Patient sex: F
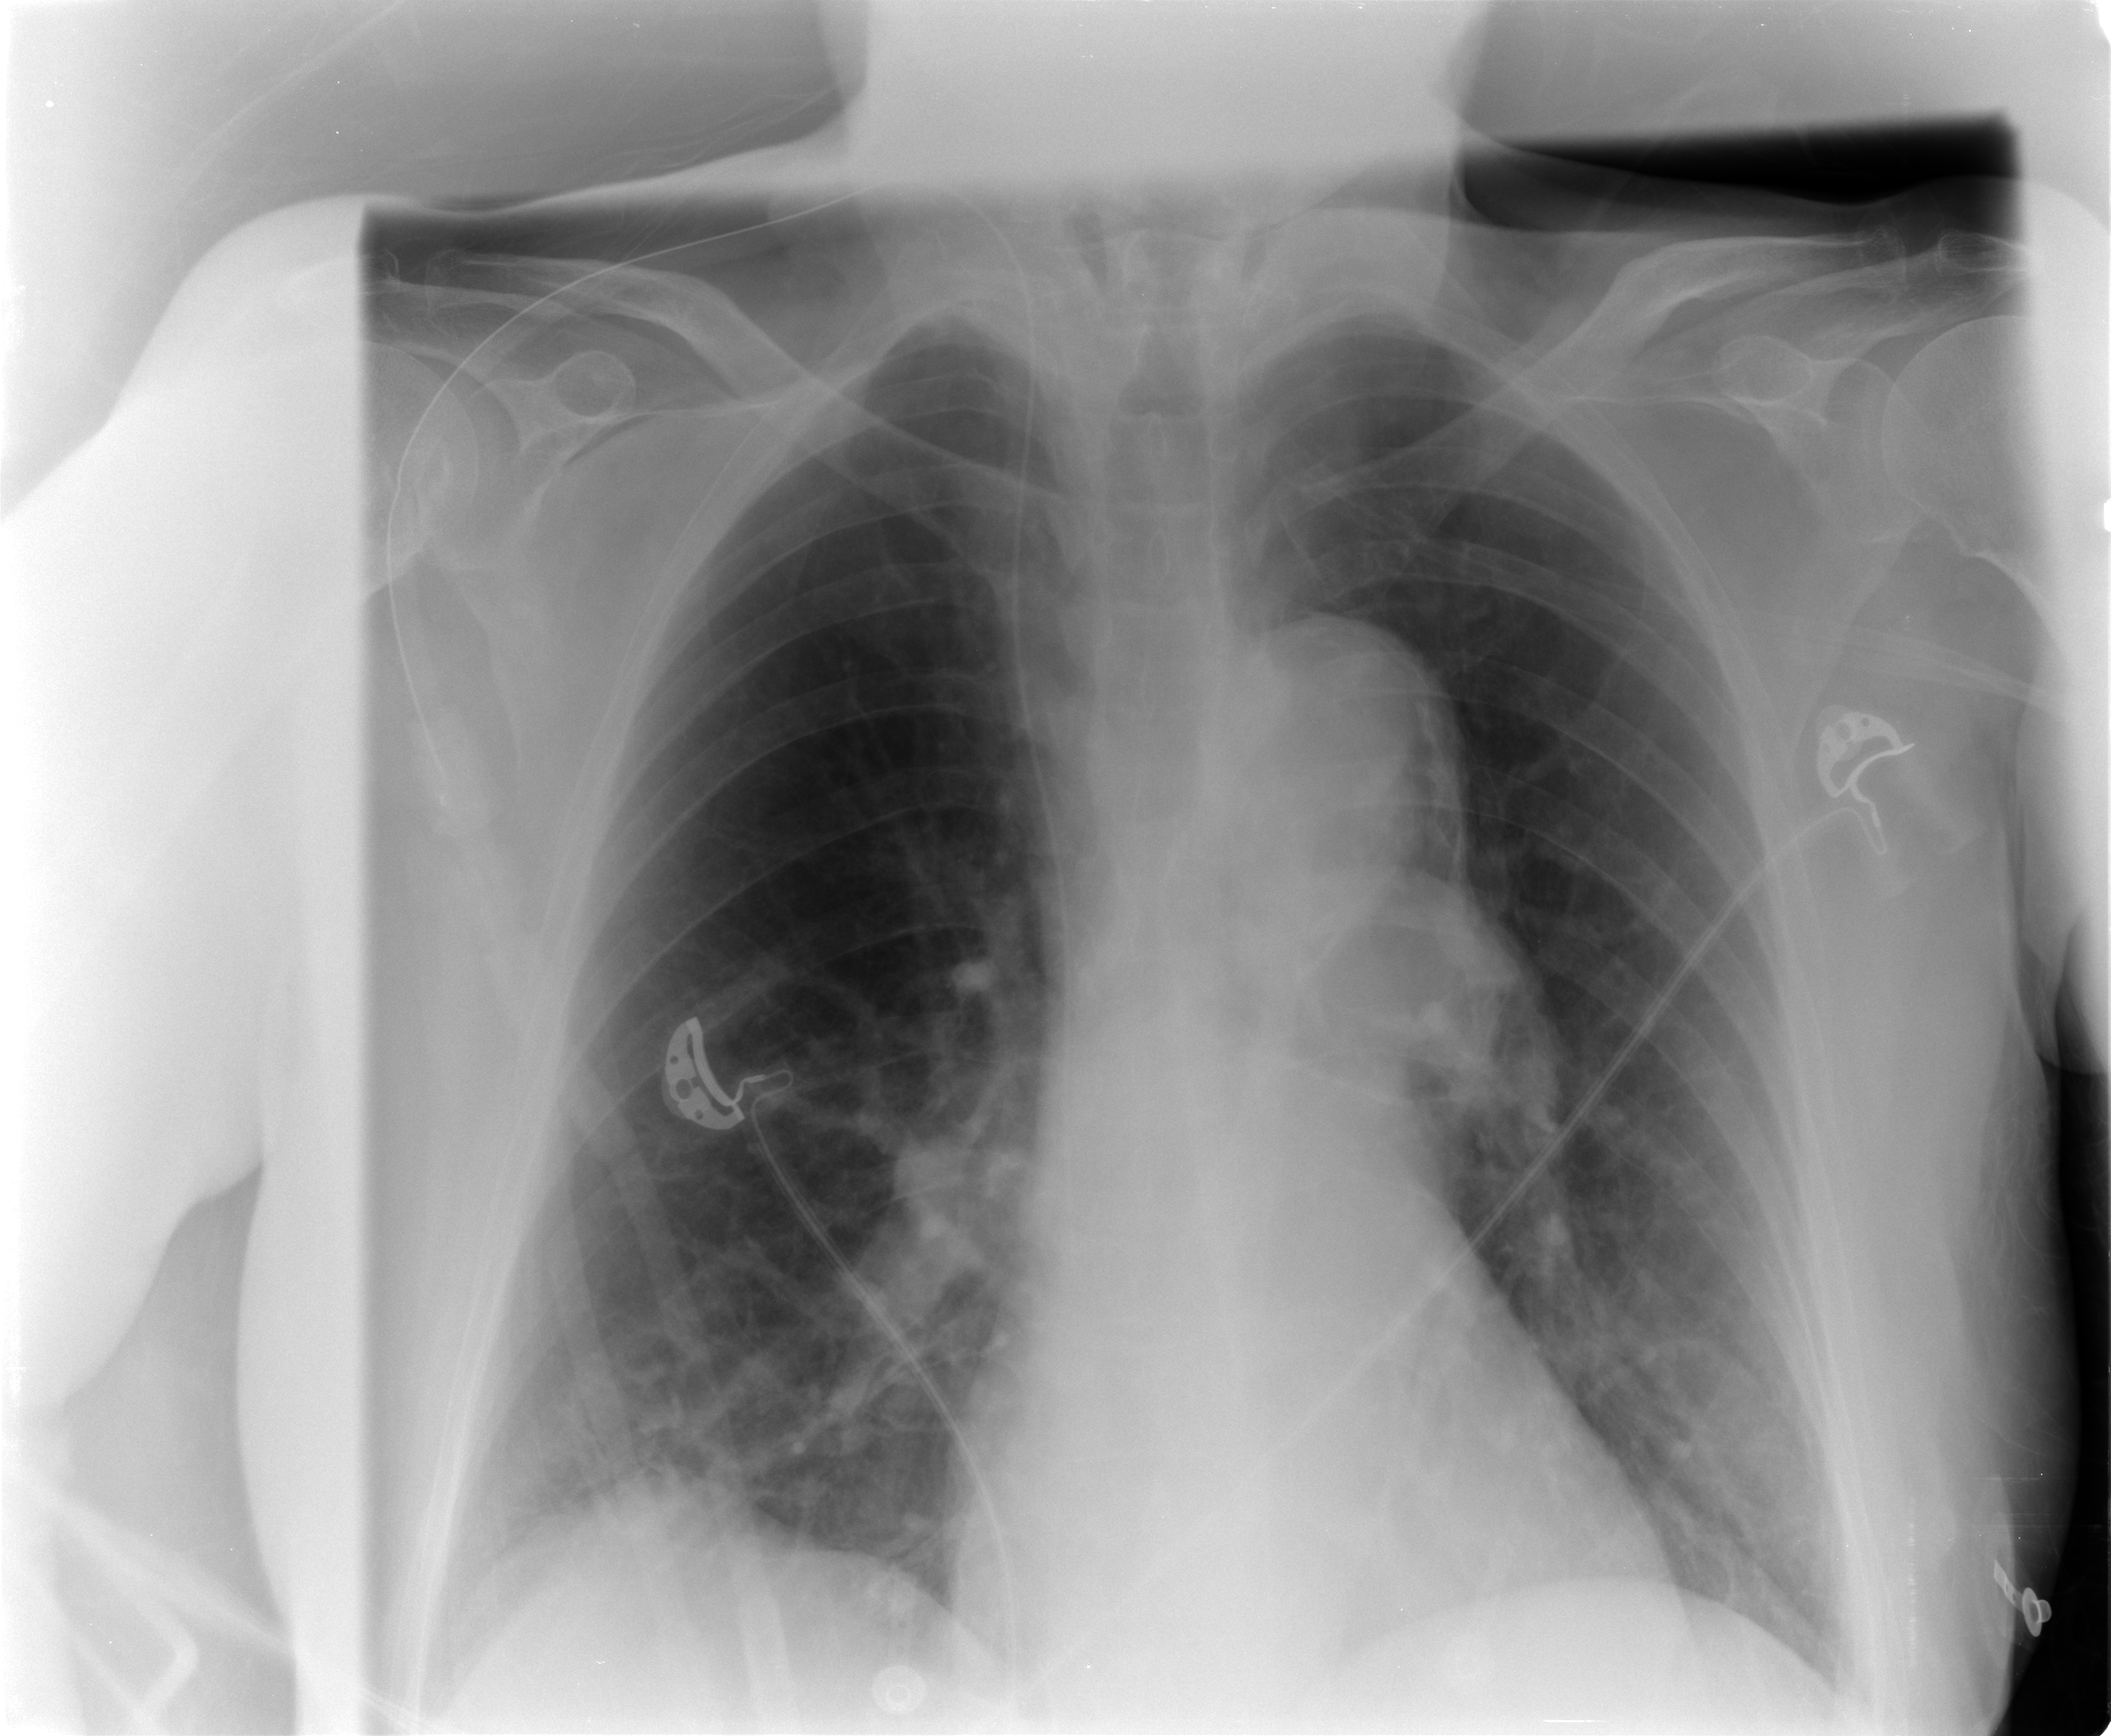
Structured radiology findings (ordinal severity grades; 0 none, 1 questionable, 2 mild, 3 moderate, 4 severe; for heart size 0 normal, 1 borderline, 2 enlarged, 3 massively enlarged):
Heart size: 0
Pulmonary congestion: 1
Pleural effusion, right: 0
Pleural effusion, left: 0
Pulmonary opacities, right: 0
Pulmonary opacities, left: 0
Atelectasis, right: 2
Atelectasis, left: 2